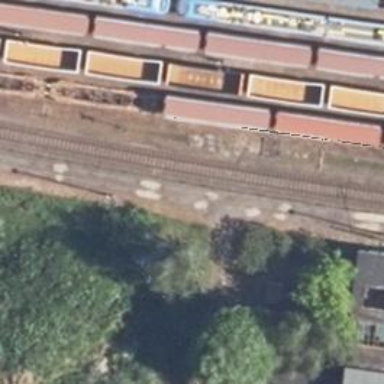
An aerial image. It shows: Rail yard with electrified contact lines for the railway.